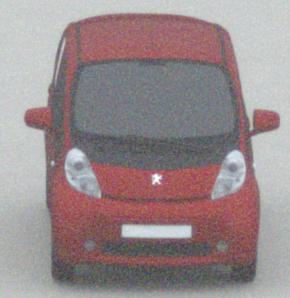
Make: Peugeot
Model: iOn
Detailed model: iOn
Model produced from: 2010/12
Model produced until: 2013/02
Doors: 5
Color: red
Road condition: dry road
Daytime: midday
Contrast: low contrast